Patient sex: F
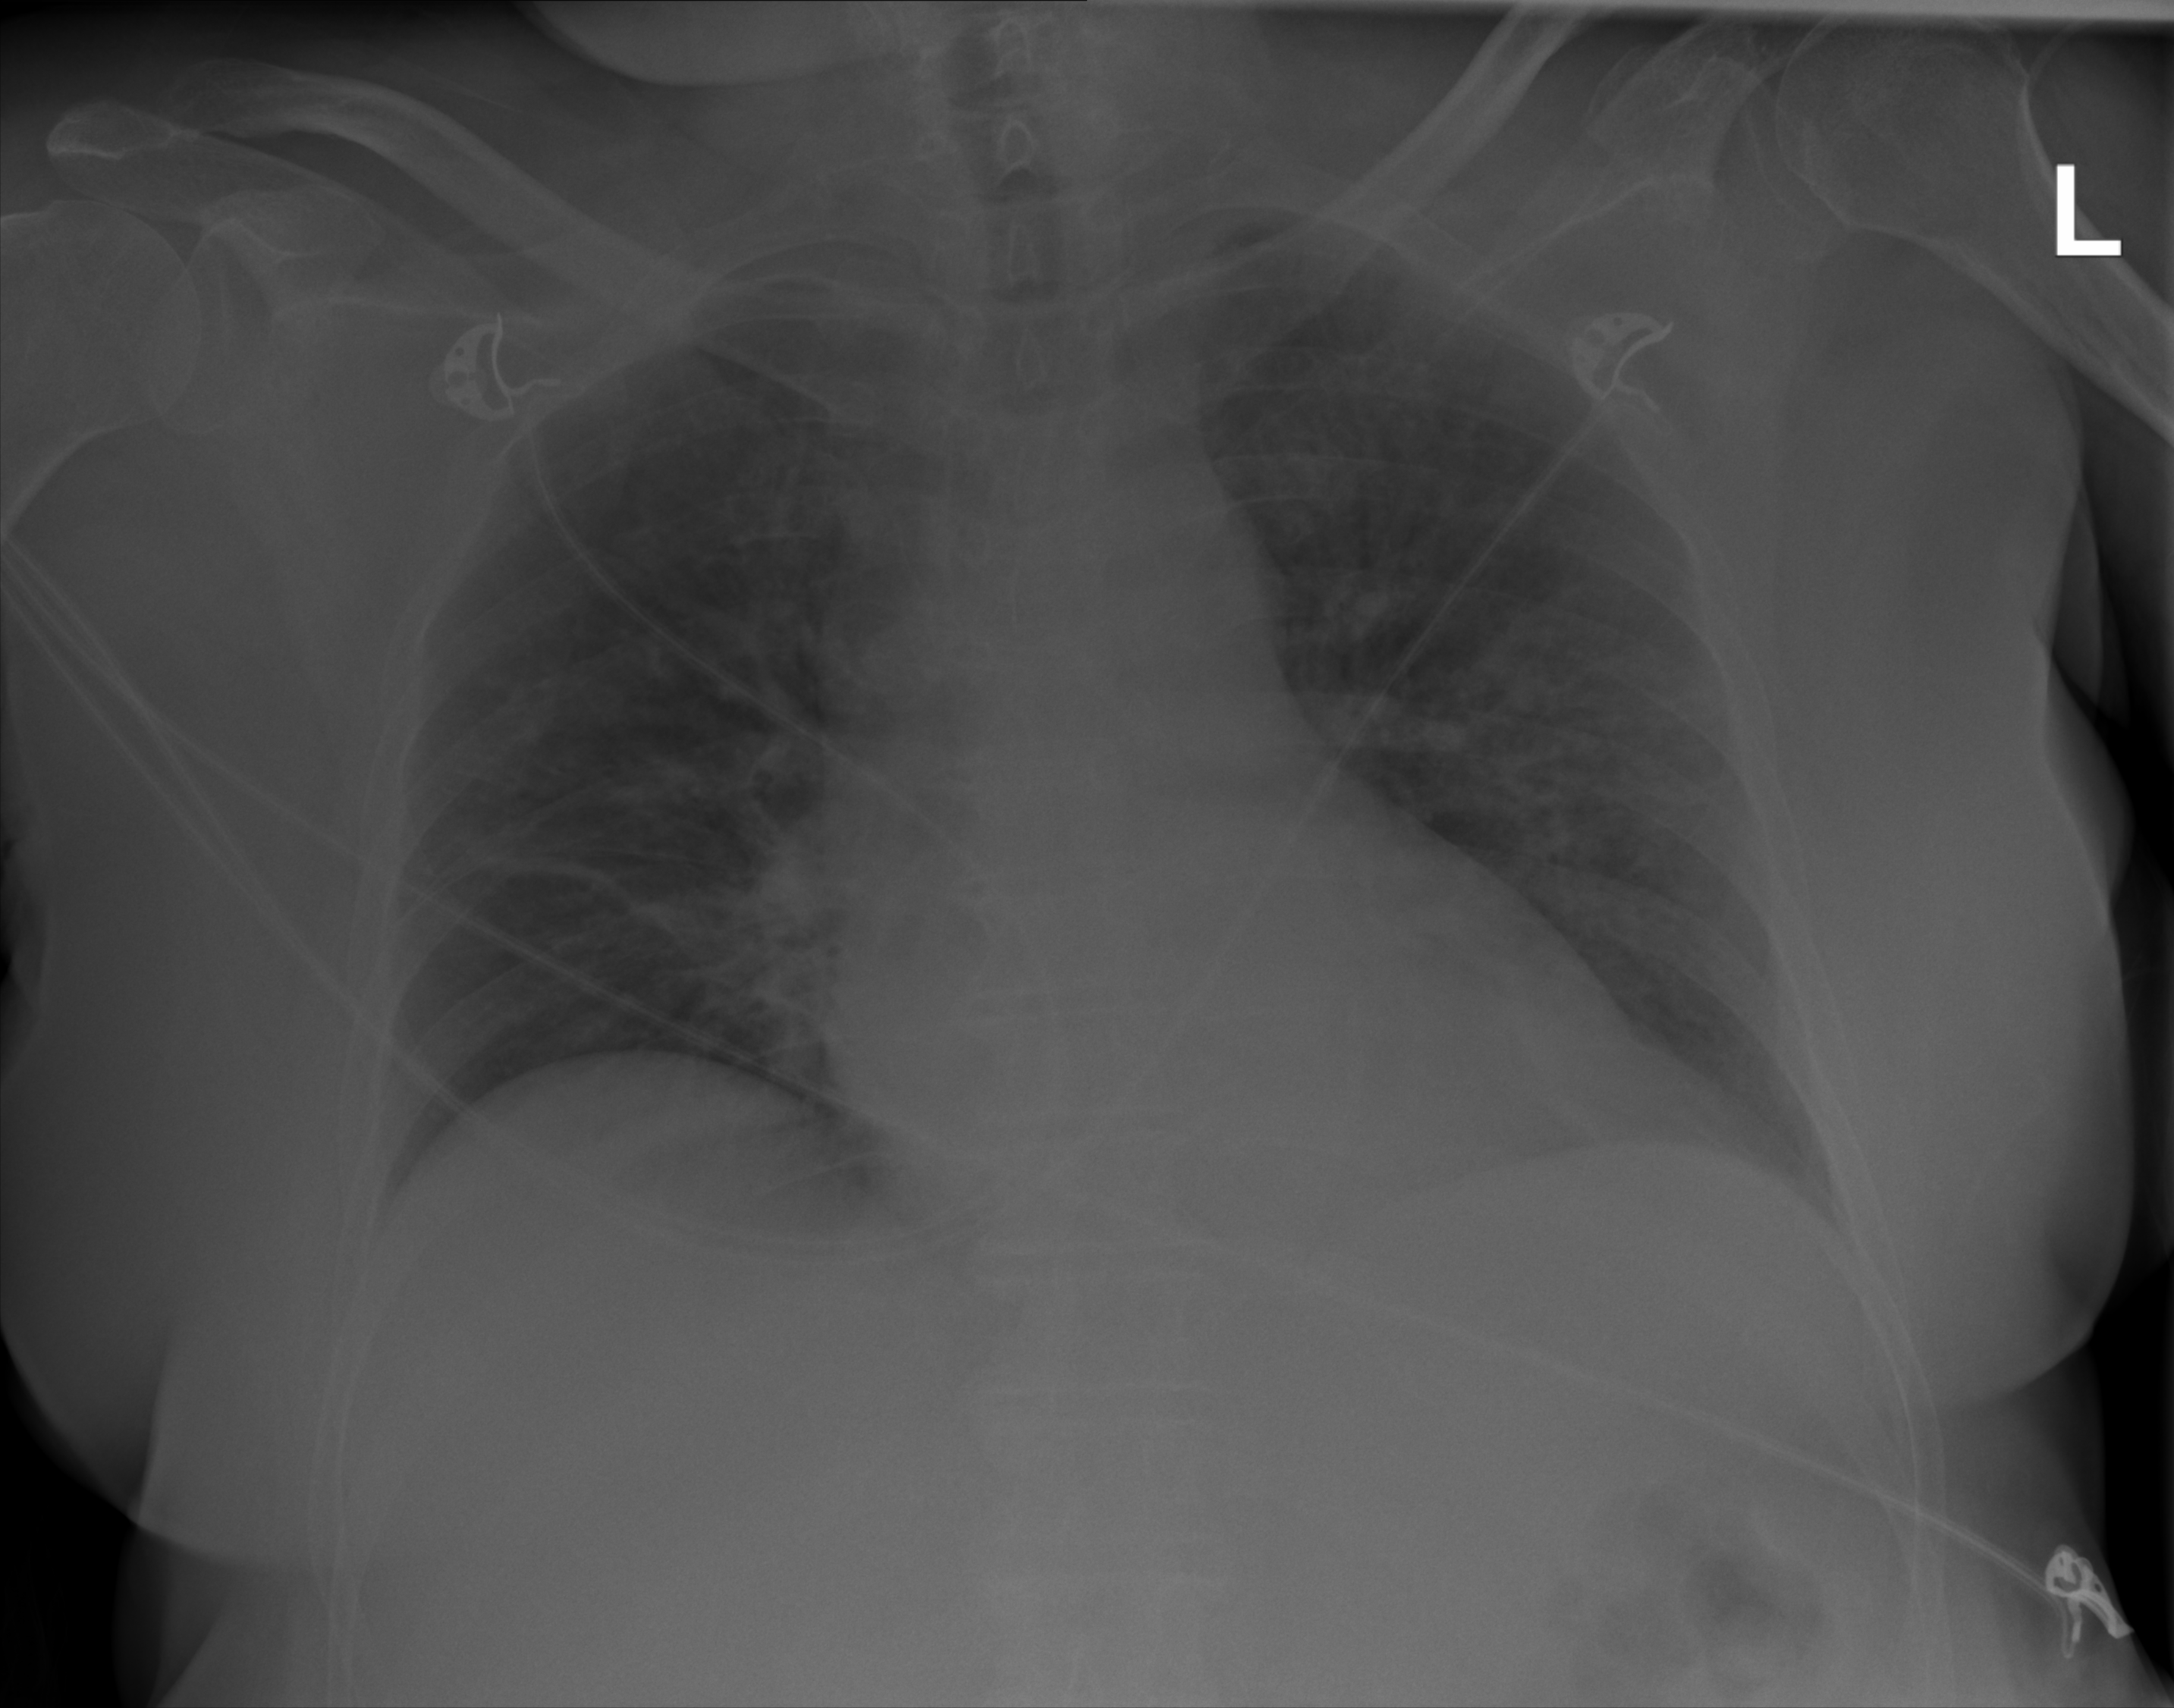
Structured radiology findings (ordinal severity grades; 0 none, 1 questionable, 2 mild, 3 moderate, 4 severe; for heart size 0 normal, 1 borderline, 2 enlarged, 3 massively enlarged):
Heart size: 2
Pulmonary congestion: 2
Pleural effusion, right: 0
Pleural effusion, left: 0
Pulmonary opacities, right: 1
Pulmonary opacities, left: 2
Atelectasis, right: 2
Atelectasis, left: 0